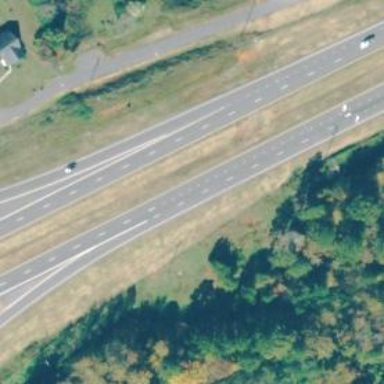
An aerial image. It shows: Trunk highway.